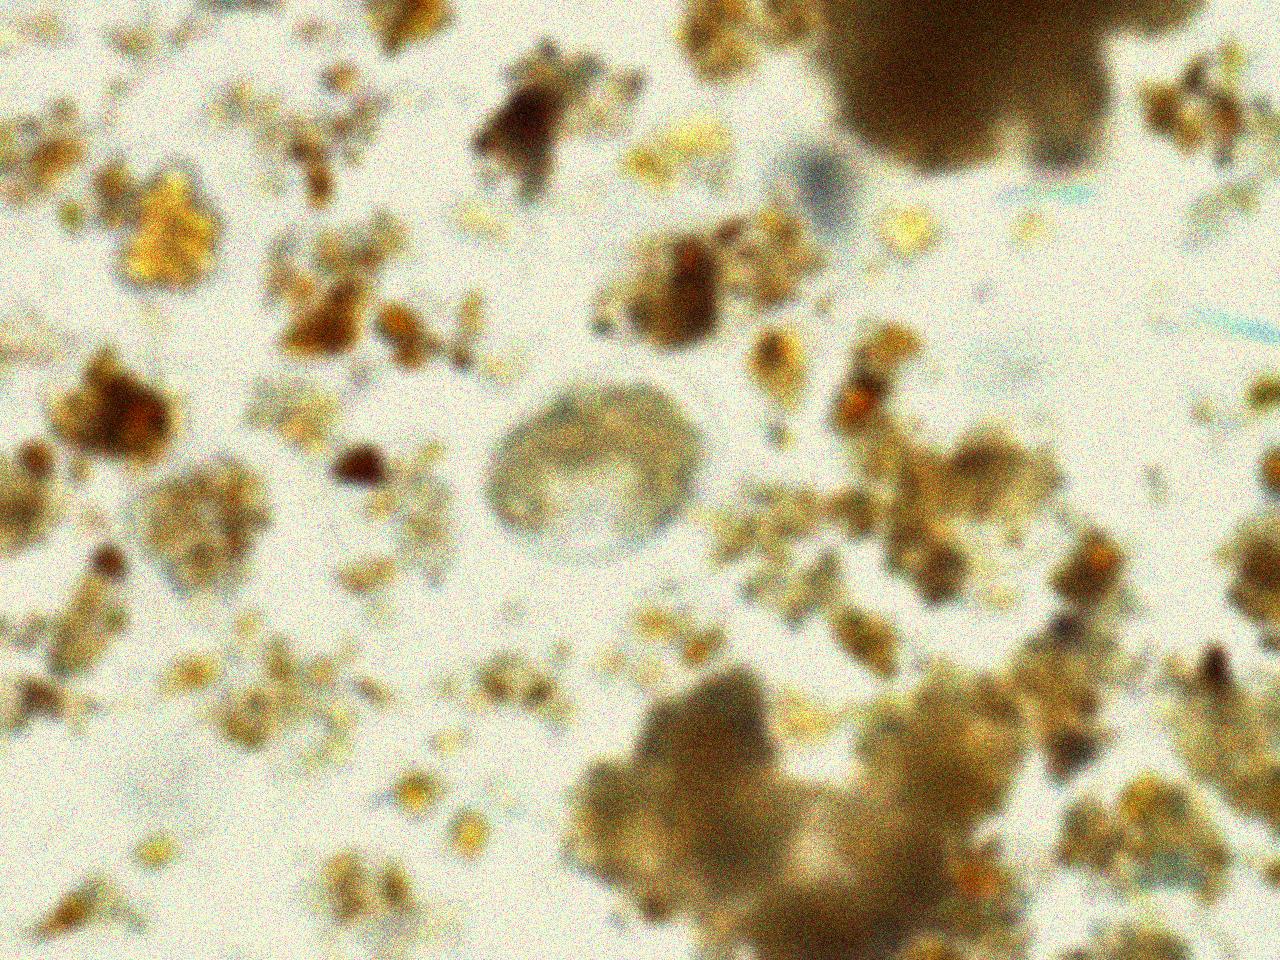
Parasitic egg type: Hookworm egg